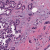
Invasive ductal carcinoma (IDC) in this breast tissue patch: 1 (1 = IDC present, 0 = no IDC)